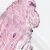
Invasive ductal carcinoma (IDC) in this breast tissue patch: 0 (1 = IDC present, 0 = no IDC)